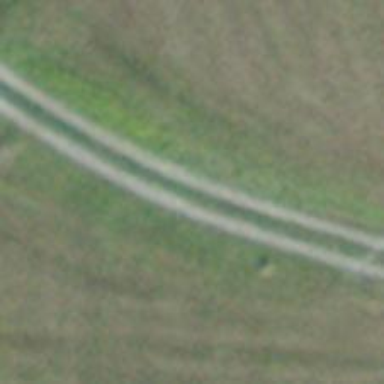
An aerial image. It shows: Track with grade 4 track type.